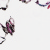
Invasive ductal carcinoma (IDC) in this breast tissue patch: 0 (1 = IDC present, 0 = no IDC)